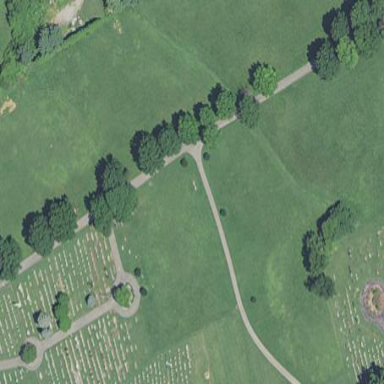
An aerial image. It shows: Cemetery.